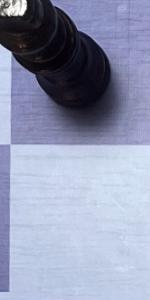
Label: Empty